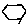
Label: hexagon